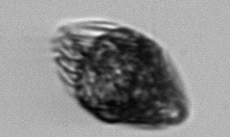
Label: Strombidium_morphotype2